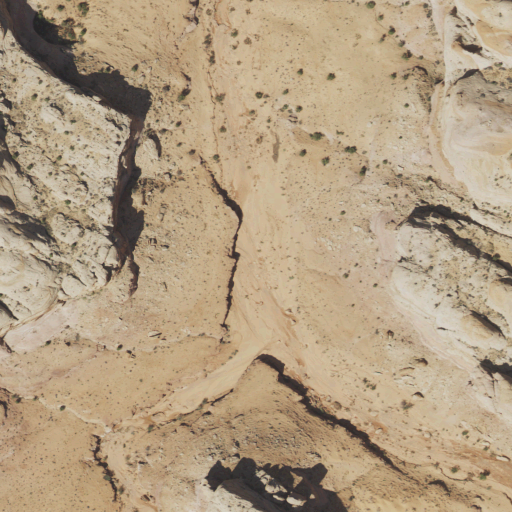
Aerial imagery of valley in Utah named Bluejohn Canyon containing shrub and barren land